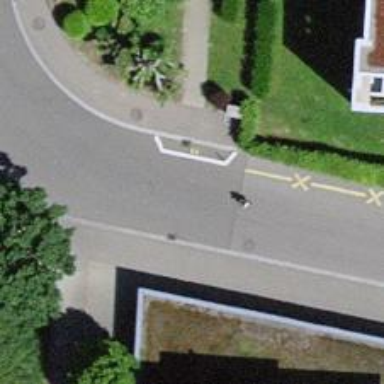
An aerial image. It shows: Footway along the road.